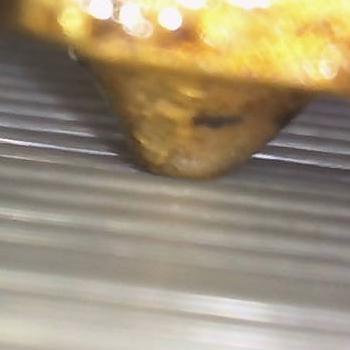
Flow rate: 162%